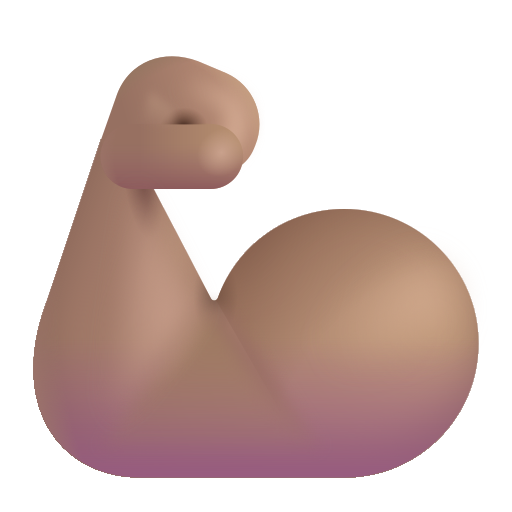
flexed biceps color